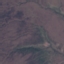
Label: HerbaceousVegetation